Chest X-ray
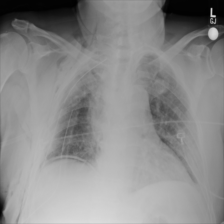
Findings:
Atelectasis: negative
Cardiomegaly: negative
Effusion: negative
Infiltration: negative
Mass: negative
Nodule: negative
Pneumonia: negative
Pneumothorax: negative
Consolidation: negative
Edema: negative
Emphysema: negative
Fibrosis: negative
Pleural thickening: negative
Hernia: negative